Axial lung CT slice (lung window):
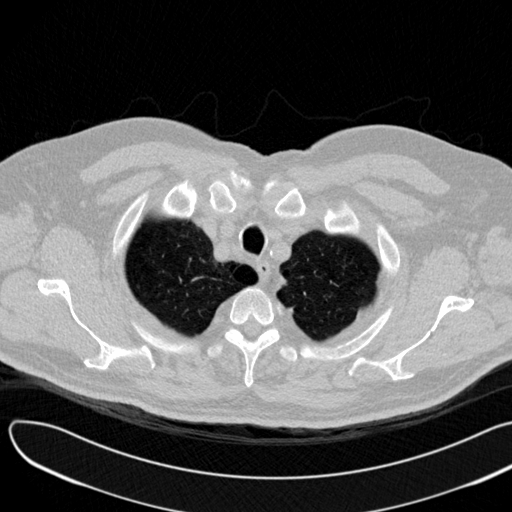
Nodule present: no